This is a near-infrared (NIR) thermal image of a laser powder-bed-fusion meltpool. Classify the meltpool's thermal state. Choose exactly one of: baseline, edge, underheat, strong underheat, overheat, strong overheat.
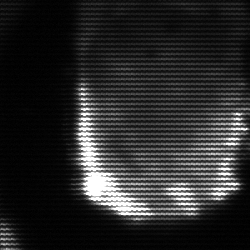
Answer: baseline